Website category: phone
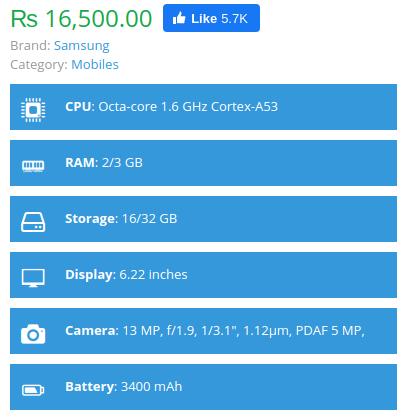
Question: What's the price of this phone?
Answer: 16,500.00

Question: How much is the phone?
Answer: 16,500.00

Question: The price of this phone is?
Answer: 16,500.00

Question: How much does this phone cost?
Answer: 16,500.00

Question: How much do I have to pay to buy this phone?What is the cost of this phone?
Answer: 16,500.00

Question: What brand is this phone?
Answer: Samsung

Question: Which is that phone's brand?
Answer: Samsung

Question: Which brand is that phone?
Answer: Samsung

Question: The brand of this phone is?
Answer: Samsung

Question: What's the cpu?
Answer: Octa-core 1.6 GHz Cortex-A53

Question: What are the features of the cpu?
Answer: Octa-core 1.6 GHz Cortex-A53

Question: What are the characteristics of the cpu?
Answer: Octa-core 1.6 GHz Cortex-A53

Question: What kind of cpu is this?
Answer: Octa-core 1.6 GHz Cortex-A53

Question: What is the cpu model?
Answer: Octa-core 1.6 GHz Cortex-A53

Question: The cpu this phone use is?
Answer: Octa-core 1.6 GHz Cortex-A53

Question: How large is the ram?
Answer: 2/3 GB

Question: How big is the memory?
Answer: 2/3 GB

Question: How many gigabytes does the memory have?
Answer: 2/3 GB

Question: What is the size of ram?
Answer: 2/3 GB

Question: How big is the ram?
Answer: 2/3 GB

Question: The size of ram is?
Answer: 2/3 GB

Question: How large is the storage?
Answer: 16/32 GB

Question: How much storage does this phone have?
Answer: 16/32 GB

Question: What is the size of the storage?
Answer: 16/32 GB

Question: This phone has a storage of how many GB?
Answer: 16/32 GB

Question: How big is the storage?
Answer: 16/32 GB

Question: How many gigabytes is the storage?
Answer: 16/32 GB

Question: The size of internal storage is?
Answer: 16/32 GB

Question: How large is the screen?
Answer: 6.22 inches

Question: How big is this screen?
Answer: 6.22 inches

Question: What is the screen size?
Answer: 6.22 inches

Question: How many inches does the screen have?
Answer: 6.22 inches

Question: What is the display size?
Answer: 6.22 inches

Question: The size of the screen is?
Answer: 6.22 inches

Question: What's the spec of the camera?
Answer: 13 MP, f/1.9, 1/3.1", 1.12m, PDAF 5 MP, f/2.2, 12mm (ultrawide), 5 MP, f/2.0

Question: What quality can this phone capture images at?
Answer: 13 MP, f/1.9, 1/3.1", 1.12m, PDAF 5 MP, f/2.2, 12mm (ultrawide), 5 MP, f/2.0

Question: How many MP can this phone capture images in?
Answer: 13 MP, f/1.9, 1/3.1", 1.12m, PDAF 5 MP, f/2.2, 12mm (ultrawide), 5 MP, f/2.0

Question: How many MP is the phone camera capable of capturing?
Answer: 13 MP, f/1.9, 1/3.1", 1.12m, PDAF 5 MP, f/2.2, 12mm (ultrawide), 5 MP, f/2.0

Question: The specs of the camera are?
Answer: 13 MP, f/1.9, 1/3.1", 1.12m, PDAF 5 MP, f/2.2, 12mm (ultrawide), 5 MP, f/2.0

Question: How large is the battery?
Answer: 3400 mAh

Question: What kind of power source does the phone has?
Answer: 3400 mAh

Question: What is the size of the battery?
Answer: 3400 mAh

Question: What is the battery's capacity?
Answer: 3400 mAh

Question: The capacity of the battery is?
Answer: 3400 mAh